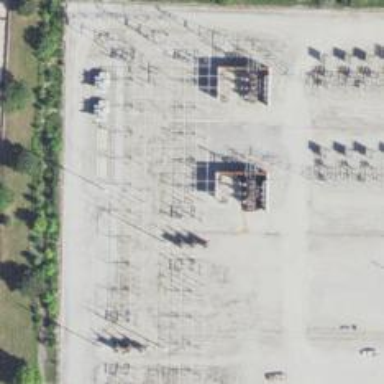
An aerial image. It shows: Switch for power supply.